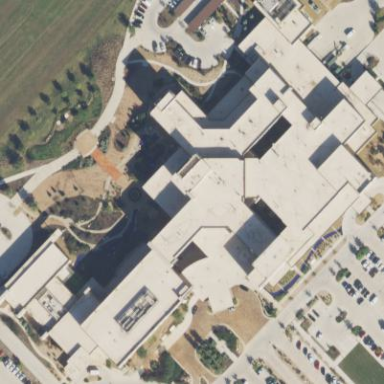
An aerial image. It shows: Hospital building.